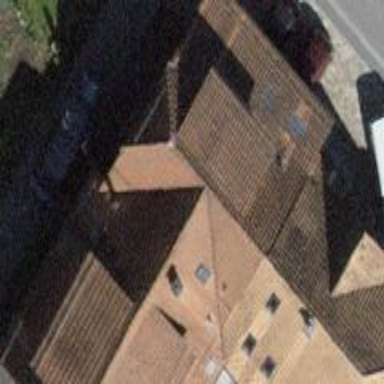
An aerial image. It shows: Building with tiled roof.